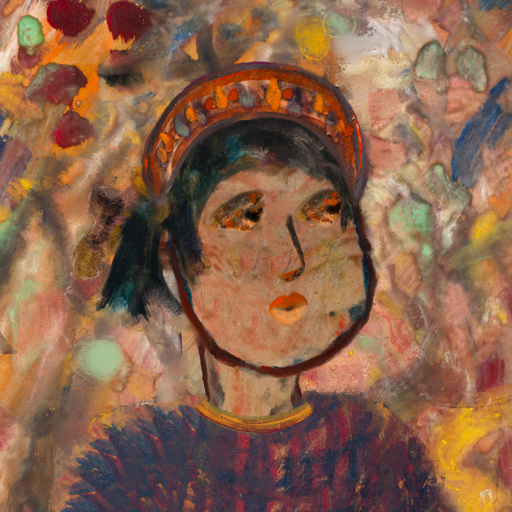
Background: Mother_And_Son_Mother, Head And Neck Side: Orphan, Face Side: Gypsy_Queen, Bust: In_The_Sun, Hair Side: Pipe, Head Accessory: Hypocrite, Second Necklace: Blank, Necklace: Mother_And_Son_Son, Baby: Blank